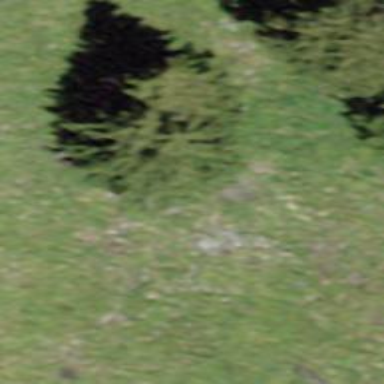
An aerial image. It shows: Needle-leaved tree in nature.